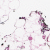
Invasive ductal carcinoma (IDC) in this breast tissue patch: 0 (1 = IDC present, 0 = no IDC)